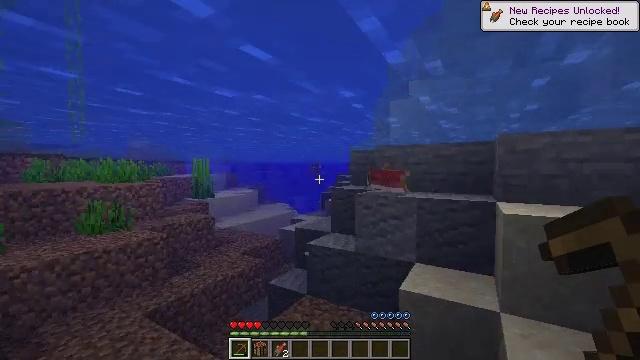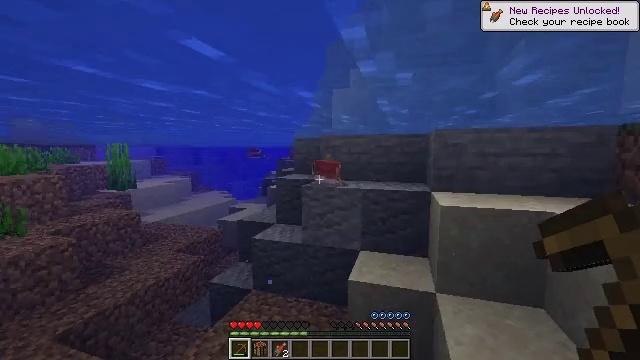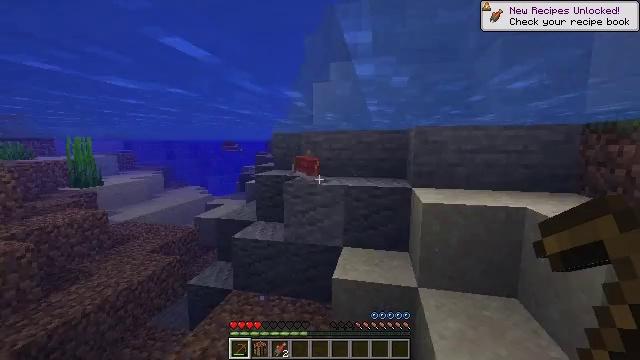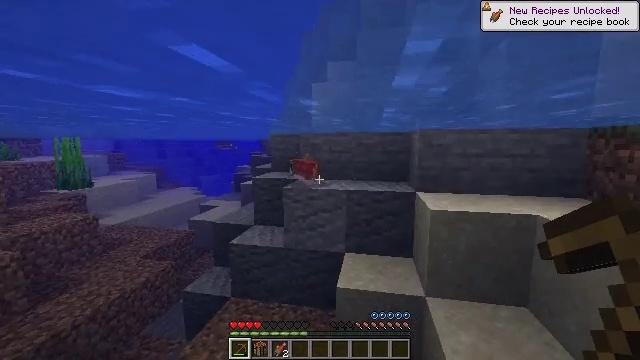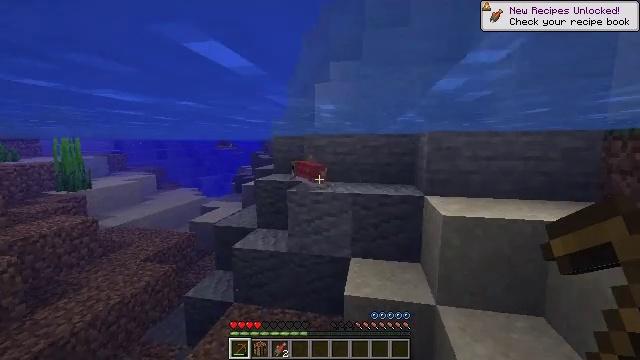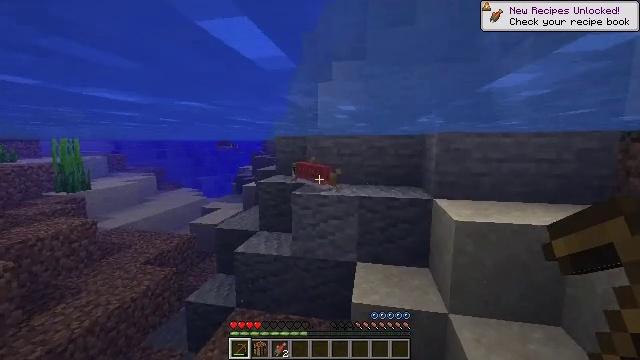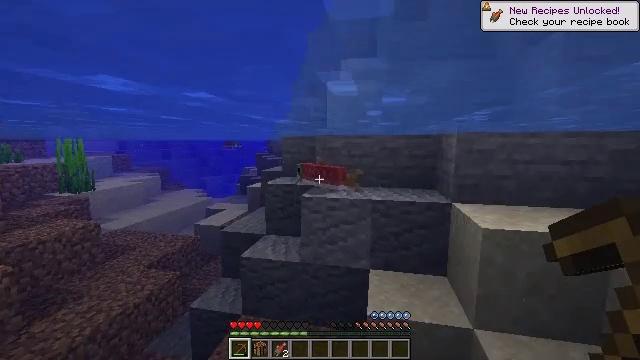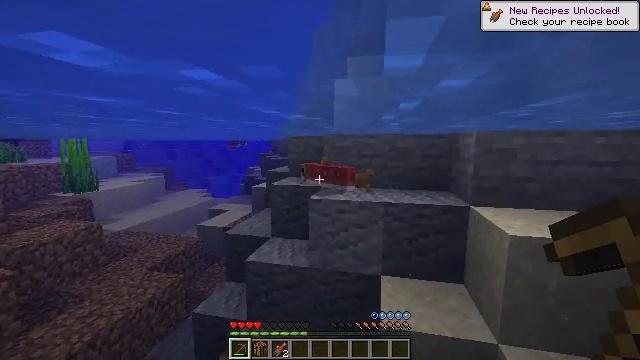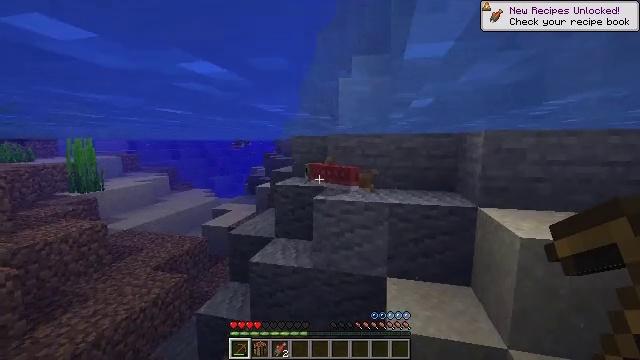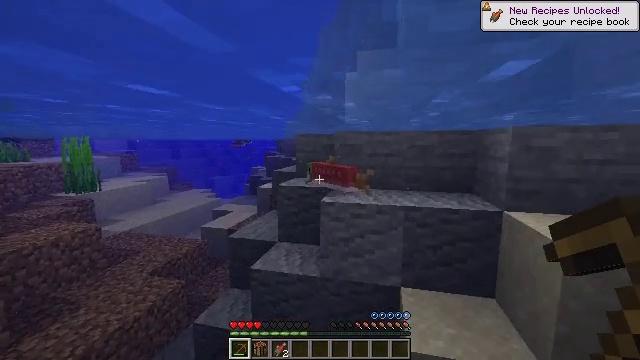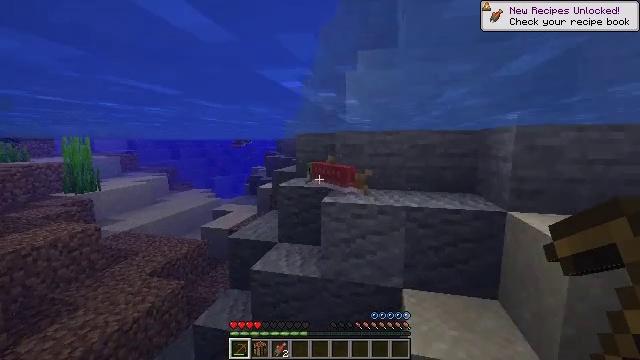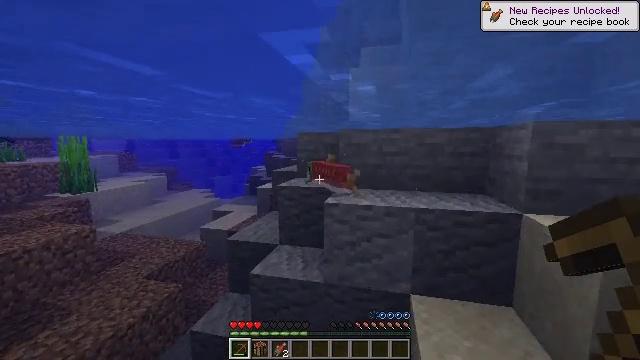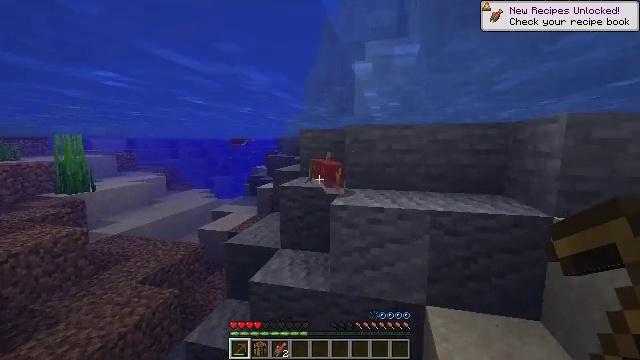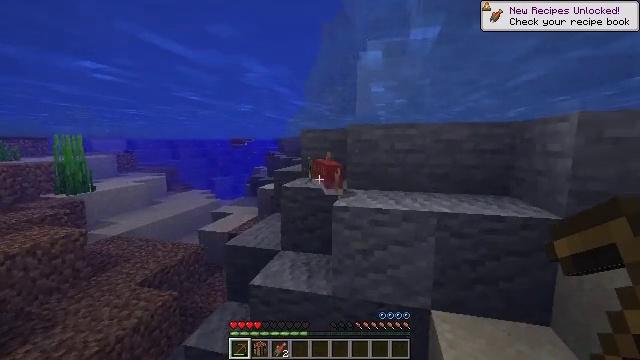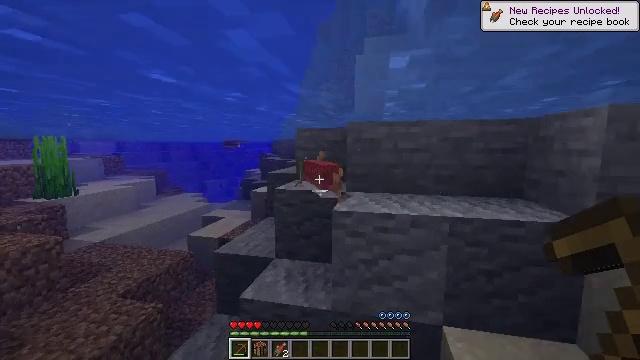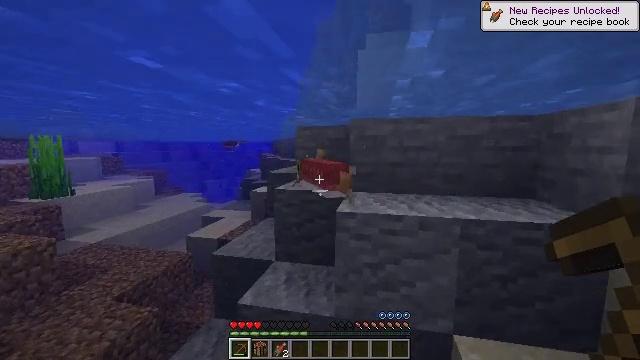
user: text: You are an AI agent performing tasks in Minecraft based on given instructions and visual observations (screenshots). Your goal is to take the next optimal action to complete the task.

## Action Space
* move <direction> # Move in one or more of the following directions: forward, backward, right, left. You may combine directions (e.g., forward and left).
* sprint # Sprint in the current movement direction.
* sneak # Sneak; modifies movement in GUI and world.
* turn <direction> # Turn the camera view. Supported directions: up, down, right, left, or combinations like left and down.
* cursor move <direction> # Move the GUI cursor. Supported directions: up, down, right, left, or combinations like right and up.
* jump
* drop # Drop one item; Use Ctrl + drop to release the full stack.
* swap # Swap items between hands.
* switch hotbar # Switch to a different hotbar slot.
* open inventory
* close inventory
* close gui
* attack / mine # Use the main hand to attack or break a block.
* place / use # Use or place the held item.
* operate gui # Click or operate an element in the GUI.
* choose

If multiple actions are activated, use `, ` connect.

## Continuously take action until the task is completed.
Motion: motion action
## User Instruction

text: Hunt a salmon.
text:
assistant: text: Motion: move forward, sprint, turn right and down
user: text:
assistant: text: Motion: move forward, turn right and down
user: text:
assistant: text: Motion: move forward, turn right
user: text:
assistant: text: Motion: move forward
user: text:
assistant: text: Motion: move forward
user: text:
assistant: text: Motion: move forward
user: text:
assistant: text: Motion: move forward
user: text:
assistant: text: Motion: move forward
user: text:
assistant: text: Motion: move forward
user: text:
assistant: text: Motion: move forward
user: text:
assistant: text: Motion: move forward
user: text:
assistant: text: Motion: move forward
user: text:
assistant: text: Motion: move forward
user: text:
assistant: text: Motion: move forward, turn right
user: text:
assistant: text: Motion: move forward
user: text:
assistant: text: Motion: move forward, turn up
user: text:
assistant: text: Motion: move forward, turn left and up
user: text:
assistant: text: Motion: move forward, attack / mine
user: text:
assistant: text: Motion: move forward and move left, attack / mine
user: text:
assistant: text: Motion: move forward and move left, attack / mine
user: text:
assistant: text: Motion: move forward and move left, turn right
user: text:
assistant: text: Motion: move forward and move left, turn right
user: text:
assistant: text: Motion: no_op